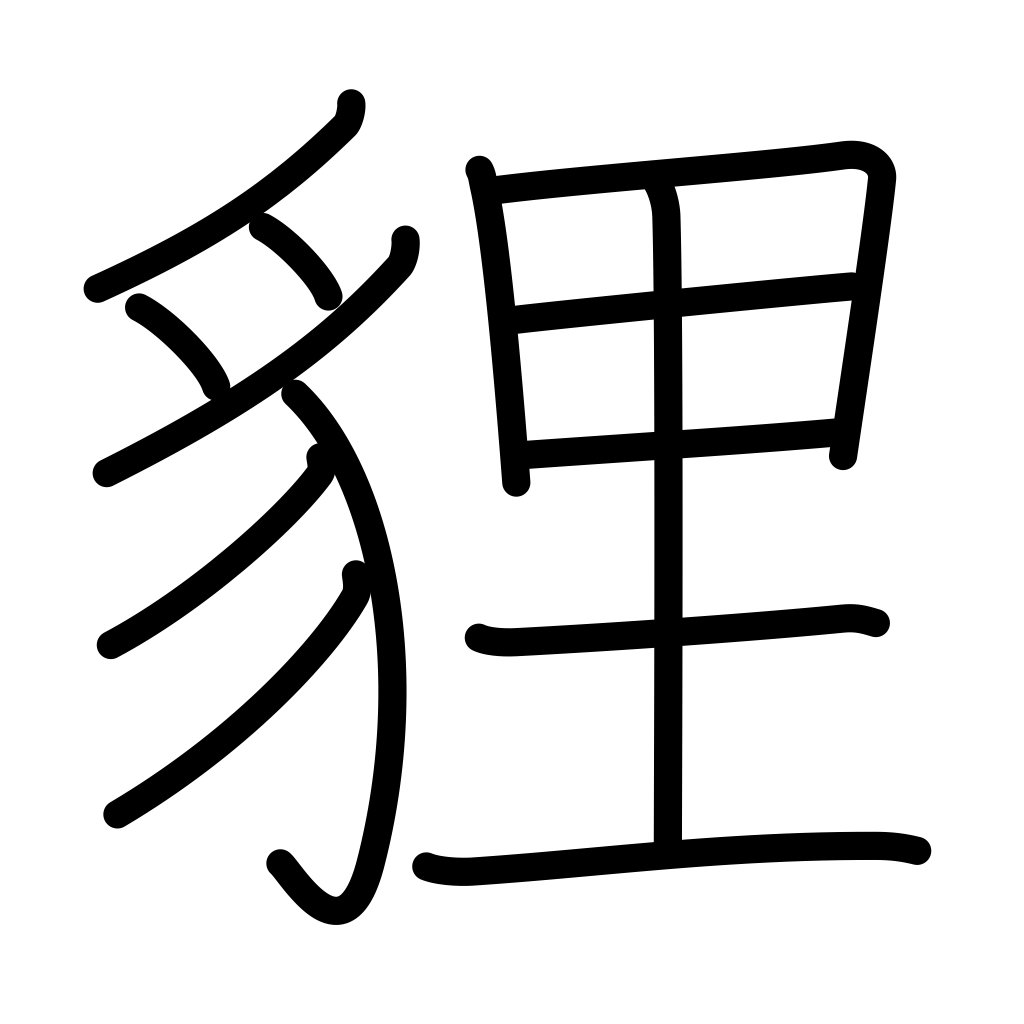
Meaning: a fox-like animal